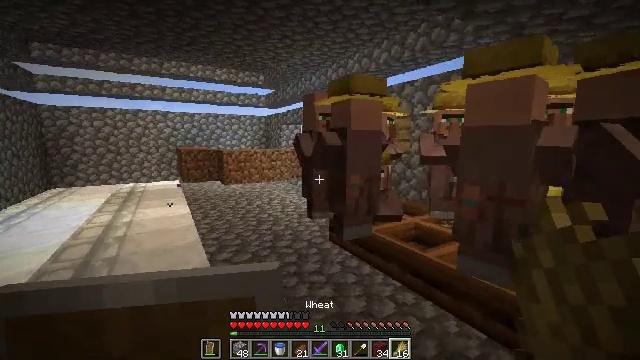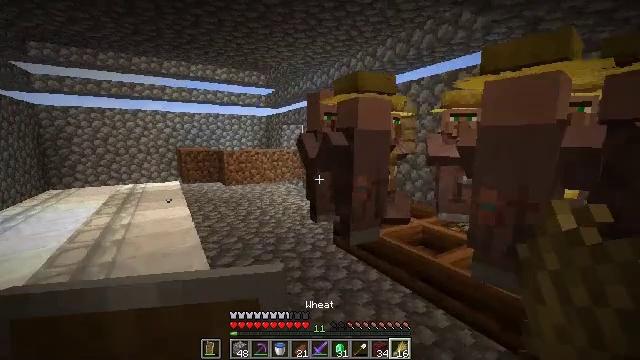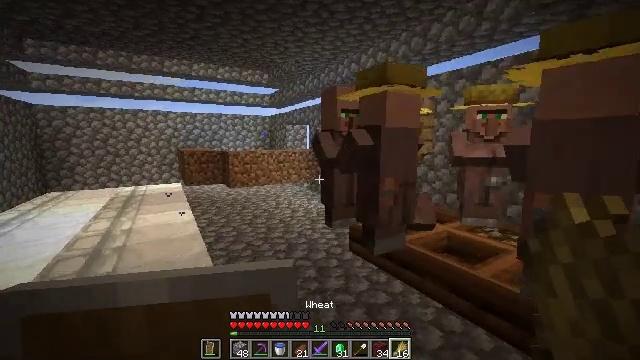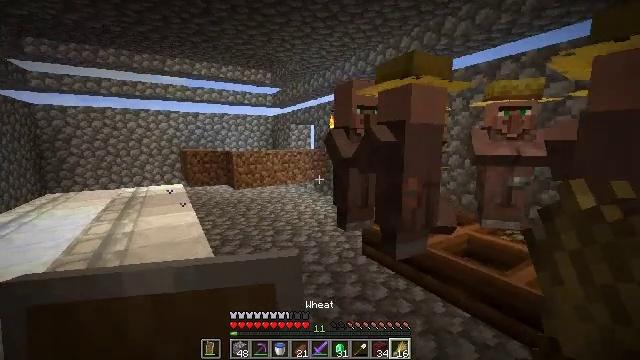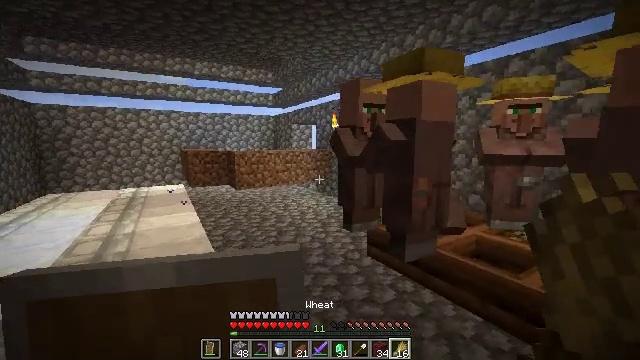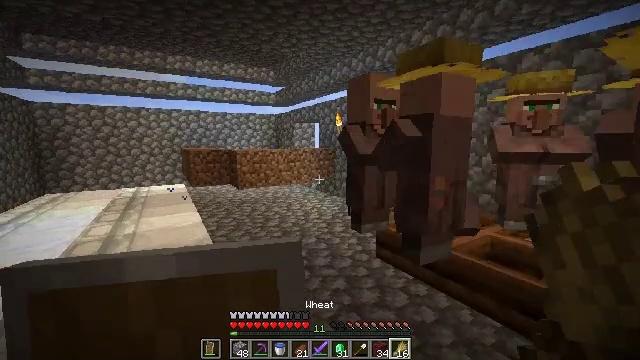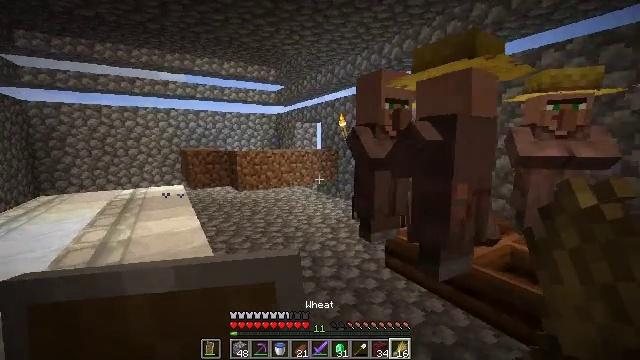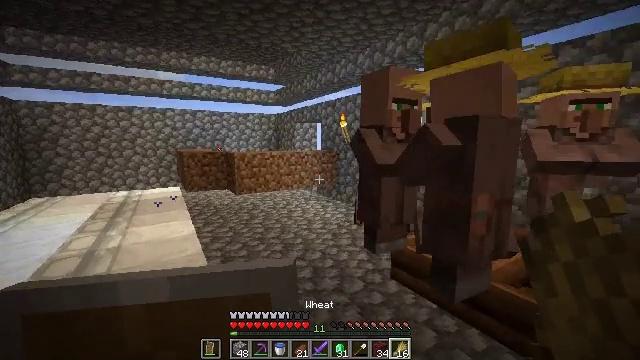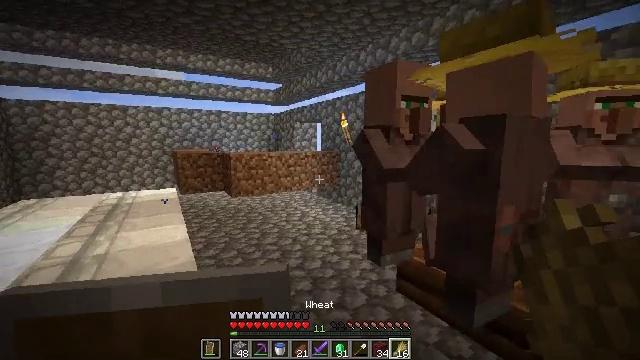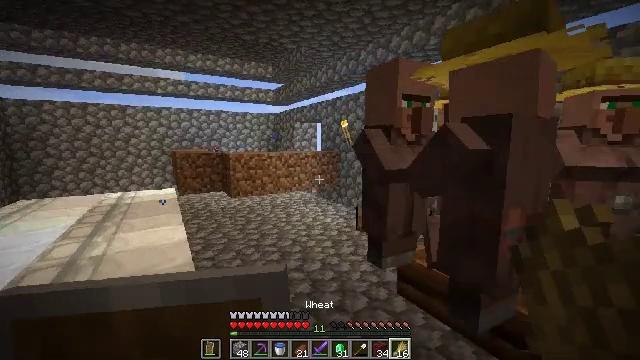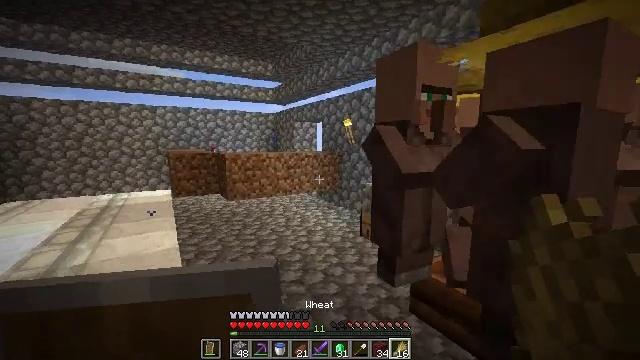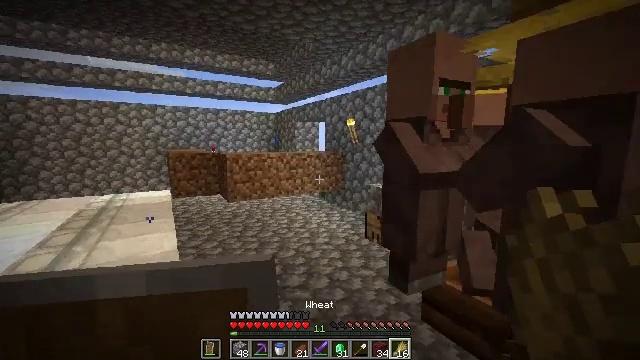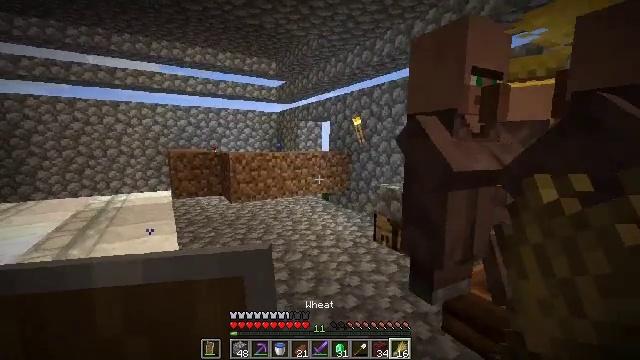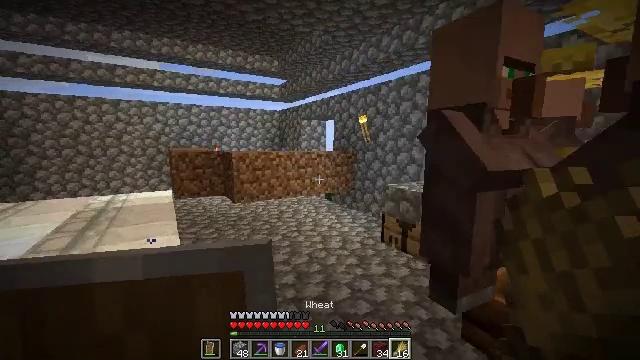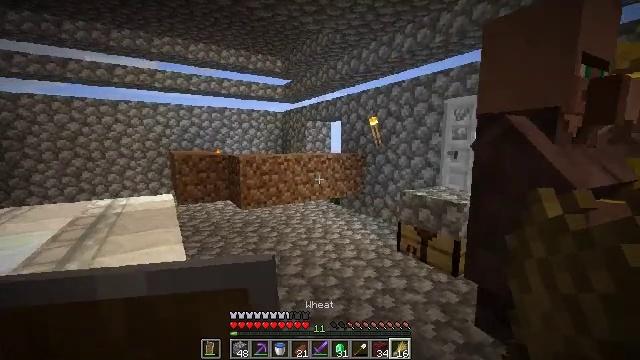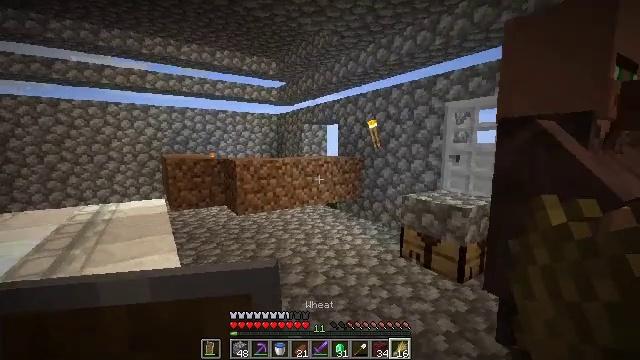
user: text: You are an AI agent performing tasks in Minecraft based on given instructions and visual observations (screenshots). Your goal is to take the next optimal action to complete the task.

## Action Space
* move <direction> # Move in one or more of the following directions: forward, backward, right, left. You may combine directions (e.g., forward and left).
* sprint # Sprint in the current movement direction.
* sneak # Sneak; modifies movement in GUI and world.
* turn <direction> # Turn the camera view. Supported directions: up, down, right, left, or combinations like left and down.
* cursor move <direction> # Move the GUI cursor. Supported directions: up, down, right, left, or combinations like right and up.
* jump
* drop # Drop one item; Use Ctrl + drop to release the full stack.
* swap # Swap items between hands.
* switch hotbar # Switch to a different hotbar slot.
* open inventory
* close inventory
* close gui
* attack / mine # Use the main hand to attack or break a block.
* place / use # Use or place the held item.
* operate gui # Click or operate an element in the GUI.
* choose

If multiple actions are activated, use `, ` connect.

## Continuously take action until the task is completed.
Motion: motion action
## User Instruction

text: Remove wheat from your collection.
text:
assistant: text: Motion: move forward and move left
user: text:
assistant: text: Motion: move forward and move left
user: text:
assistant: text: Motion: move forward and move left
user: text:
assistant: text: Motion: move forward and move left
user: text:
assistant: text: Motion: move forward
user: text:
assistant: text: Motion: move forward
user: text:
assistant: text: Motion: move forward
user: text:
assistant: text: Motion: move forward
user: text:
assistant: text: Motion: move forward
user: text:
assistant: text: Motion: move forward and move left
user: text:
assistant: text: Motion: move forward and move left
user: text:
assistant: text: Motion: move forward and move left
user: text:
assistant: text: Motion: move forward and move left
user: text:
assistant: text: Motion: move forward and move left
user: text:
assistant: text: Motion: move forward and move left, turn right
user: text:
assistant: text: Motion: move forward and move left, turn right
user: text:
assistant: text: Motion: move forward and move left, turn right
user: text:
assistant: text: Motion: move forward and move left, turn right
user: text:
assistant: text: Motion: move forward, turn right
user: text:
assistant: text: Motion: move forward
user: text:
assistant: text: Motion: move forward
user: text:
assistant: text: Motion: move forward
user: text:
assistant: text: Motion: move forward
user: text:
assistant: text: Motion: move forward, turn down
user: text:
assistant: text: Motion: move forward, turn down
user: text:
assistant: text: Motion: move forward, turn down
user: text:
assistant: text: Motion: move forward, turn left and down
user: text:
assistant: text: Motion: move forward, turn left and down
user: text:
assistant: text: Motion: move forward, turn left and down
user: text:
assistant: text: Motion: move forward, turn left and down